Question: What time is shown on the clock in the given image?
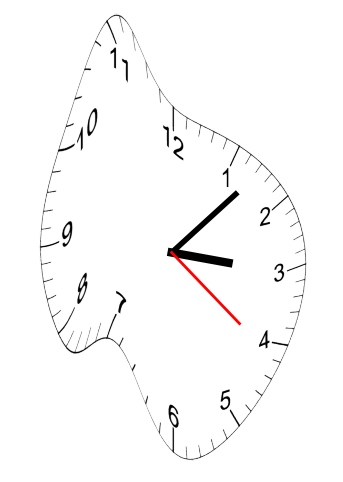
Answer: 03:07:21